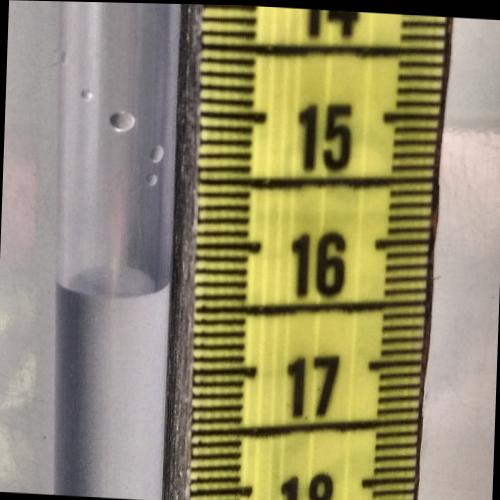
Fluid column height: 16.3 cm